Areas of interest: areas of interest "Capital Theater"
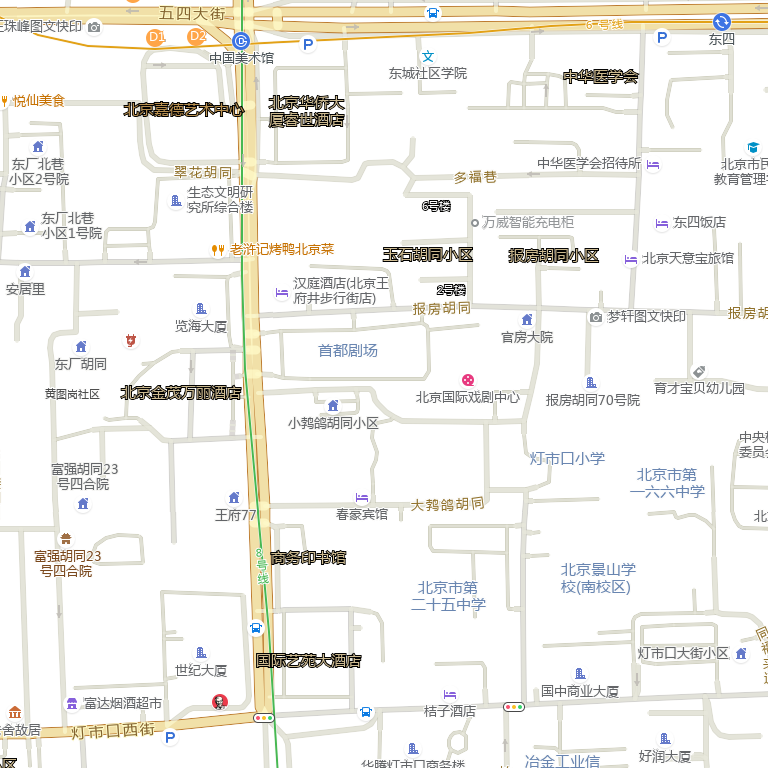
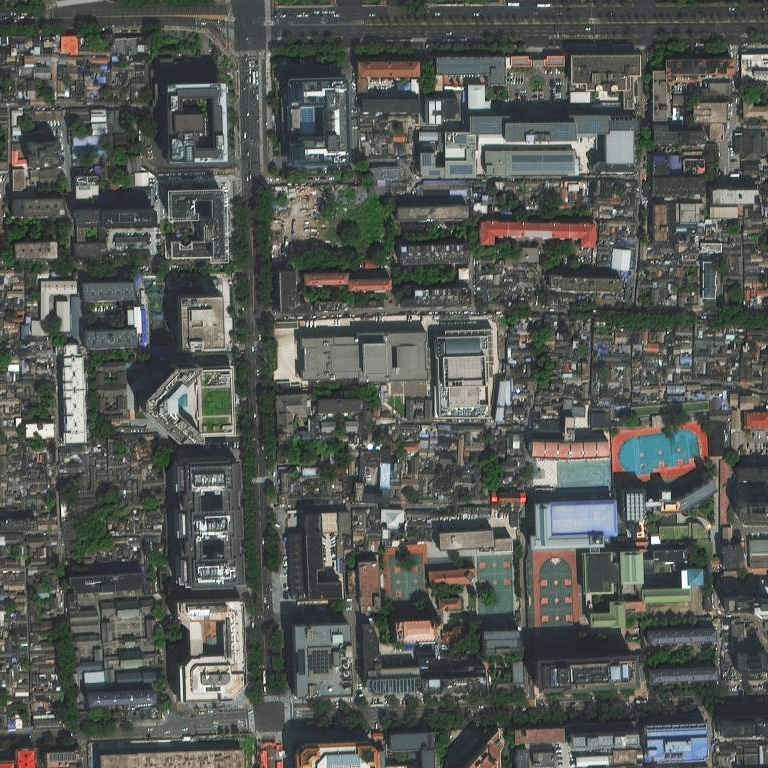